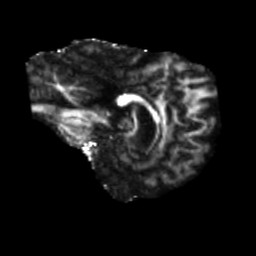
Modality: FA
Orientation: sagittal
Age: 62
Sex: female
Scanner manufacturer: siemens
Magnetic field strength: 3 T
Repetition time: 5.47 s
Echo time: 0.0854 s